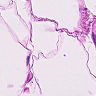
Metastatic tissue present: no